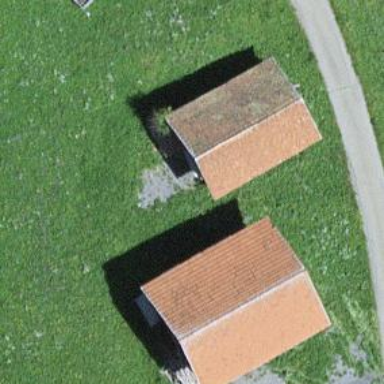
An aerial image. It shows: Stable.